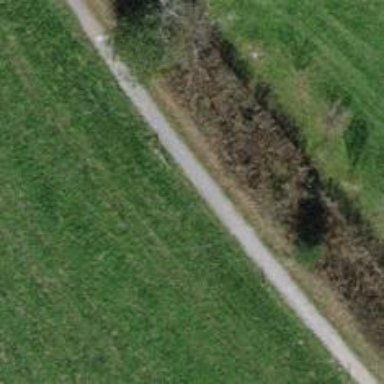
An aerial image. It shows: Compacted path.